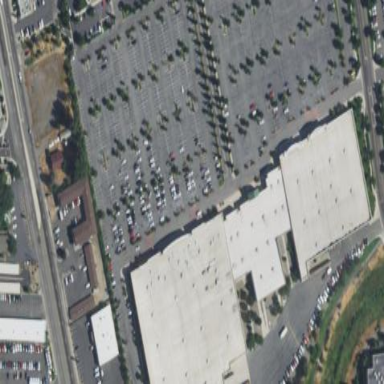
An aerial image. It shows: Retail area.